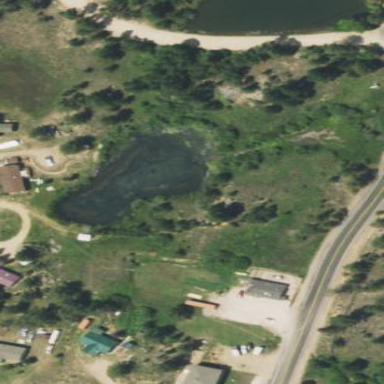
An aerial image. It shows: Pond with natural water.